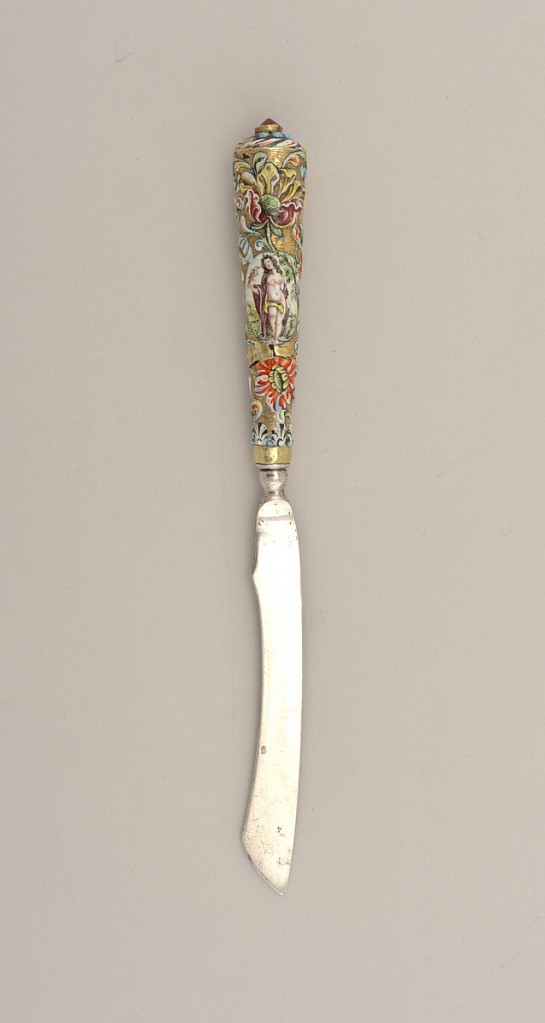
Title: Knife with Multi-Colored Enamel Handle
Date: ca. 1600–1700
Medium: steel, enamel, semi-precious stone
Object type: knife
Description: Sabre-shaped blade, plain bolster. Tapered handle ground gold enamel with multi-colored floral decoration. On each side of handle a medallion; one with a nude woman holding a bird, the other a nude woman with two children holding flowers. Garnet or similar red stone on finial.